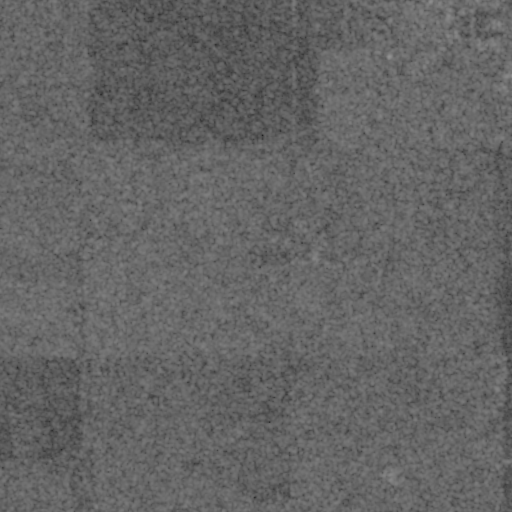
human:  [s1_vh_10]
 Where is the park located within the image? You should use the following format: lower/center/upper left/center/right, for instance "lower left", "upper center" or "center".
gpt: The park is located in the upper right of the image.
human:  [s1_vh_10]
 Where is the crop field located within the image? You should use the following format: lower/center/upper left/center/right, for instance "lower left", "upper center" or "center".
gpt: There is no crop field in the image.

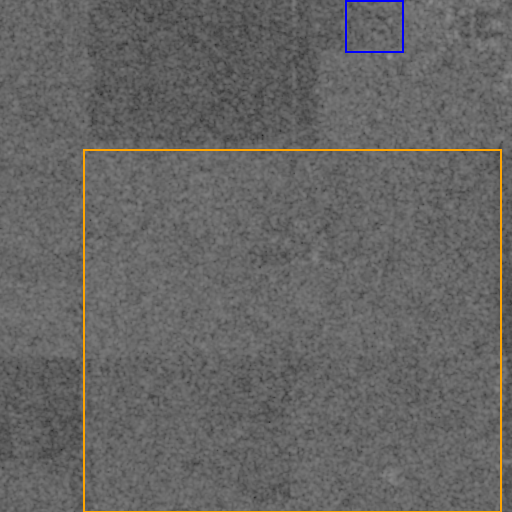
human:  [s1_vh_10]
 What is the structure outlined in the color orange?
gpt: The structure outlined in orange is a crop field.
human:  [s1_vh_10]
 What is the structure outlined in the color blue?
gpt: The structure outlined in blue is a park.
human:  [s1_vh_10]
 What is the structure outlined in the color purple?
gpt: There is no purple outline.